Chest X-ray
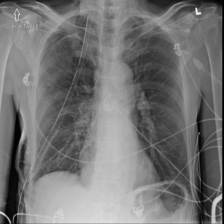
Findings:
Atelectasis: negative
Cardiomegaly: negative
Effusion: negative
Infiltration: negative
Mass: negative
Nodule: negative
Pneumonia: negative
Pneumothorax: positive
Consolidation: negative
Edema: negative
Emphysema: positive
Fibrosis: negative
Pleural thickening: negative
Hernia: negative